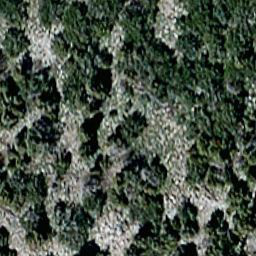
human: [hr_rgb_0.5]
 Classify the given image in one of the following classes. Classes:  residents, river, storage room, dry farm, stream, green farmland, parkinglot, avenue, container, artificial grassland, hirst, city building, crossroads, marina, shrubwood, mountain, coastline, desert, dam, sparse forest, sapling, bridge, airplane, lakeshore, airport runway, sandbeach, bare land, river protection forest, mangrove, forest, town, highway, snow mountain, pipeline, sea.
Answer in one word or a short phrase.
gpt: sparse forest